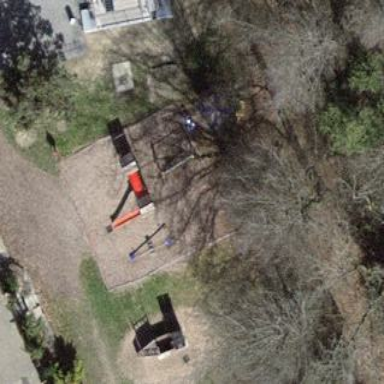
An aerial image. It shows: Playground area for leisure activities on the land.